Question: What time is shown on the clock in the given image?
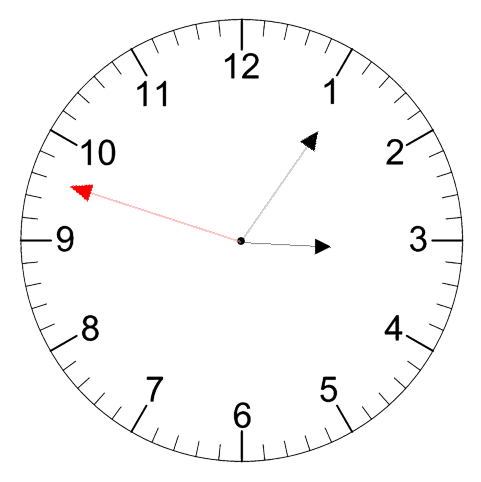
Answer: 03:05:48